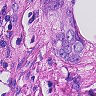
Metastatic tissue present: yes